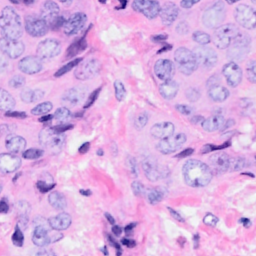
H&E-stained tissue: Breast